Question: but it doesnt work i dont get my error.

'''
package info.androidhive.slidingmenu;
import java.util.ArrayList;
import java.util.HashMap;
import org.json.JSONArray;
import org.json.JSONException;
import org.json.JSONObject;
import android.app.Fragment;
import android.app.ProgressDialog;
import android.os.AsyncTask;
import android.os.Bundle;
import android.util.Log;
import android.view.LayoutInflater;
import android.view.View;
import android.view.ViewGroup;
import android.widget.ListView;
public class CommunityFragment extends Fragment {
public CommunityFragment(){}
// Declare Variables
JSONObject jsonobject;
JSONArray jsonarray;
ListView listview;
ListViewAdapter adapter;
ProgressDialog mProgressDialog;
ArrayList<HashMap<String, String>> arraylist;
static String RANK = "rank";
static String COUNTRY = "country";
static String POPULATION = "population";
static String FLAG = "flag";
@Override
public View onCreateView(LayoutInflater inflater, ViewGroup container,
Bundle savedInstanceState) {
View rootView = inflater.inflate(R.layout.fragment_community, container, false);
new DownloadJSON().execute();
return rootView;
}
// DownloadJSON AsyncTask
private class DownloadJSON extends AsyncTask<Void, Void, Void> {
@Override
protected void onPreExecute() {
super.onPreExecute();
// Create a progressdialog
mProgressDialog = new ProgressDialog(CommunityFragment.this);
// Set progressdialog title
mProgressDialog.setTitle("Student Government App");
// Set progressdialog message
mProgressDialog.setMessage("Loading...");
mProgressDialog.setIndeterminate(false);
// Show progressdialog
mProgressDialog.show();
}
@Override
protected Void doInBackground(Void... params) {
// Create an array
arraylist = new ArrayList<HashMap<String, String>>();
// Retrieve JSON Objects from the given URL address
jsonobject = JSONFunctions
.getJSONfromURL("http://app-dlslsg.azurewebsites.net/json/postList.php");
try {
// Locate the array name in JSON
jsonarray = jsonobject.getJSONArray("post");
for (int i = 0; i < jsonarray.length(); i++) {
HashMap<String, String> map = new HashMap<String, String>();
jsonobject = jsonarray.getJSONObject(i);
// Retrive JSON Objects
map.put("rank", jsonobject.getString("id"));
map.put("country", jsonobject.getString("body"));
map.put("population", jsonobject.getString("stamp"));
map.put("flag", jsonobject.getString("image"));
// Set the JSON Objects into the array
arraylist.add(map);
//Log.i("body",COUNTRY);
}
} catch (JSONException e) {
Log.e("Error", e.getMessage());
e.printStackTrace();
}
return null;
}
@Override
protected void onPostExecute(Void args) {
// Locate the listview in listview_main.xml
listview = (ListView) findViewById(R.id.listview);
// Pass the results into ListViewAdapter.java
adapter = new ListViewAdapter(CommunityFragment.this, arraylist);
// Set the adapter to the ListView
listview.setAdapter(adapter);
// Close the progressdialog
mProgressDialog.dismiss();
}
}
}
'''
I tried searching all over the net today but i don't get a chance to see any related problems.
Will someone help me to figure out this? i will reply asap on those responses
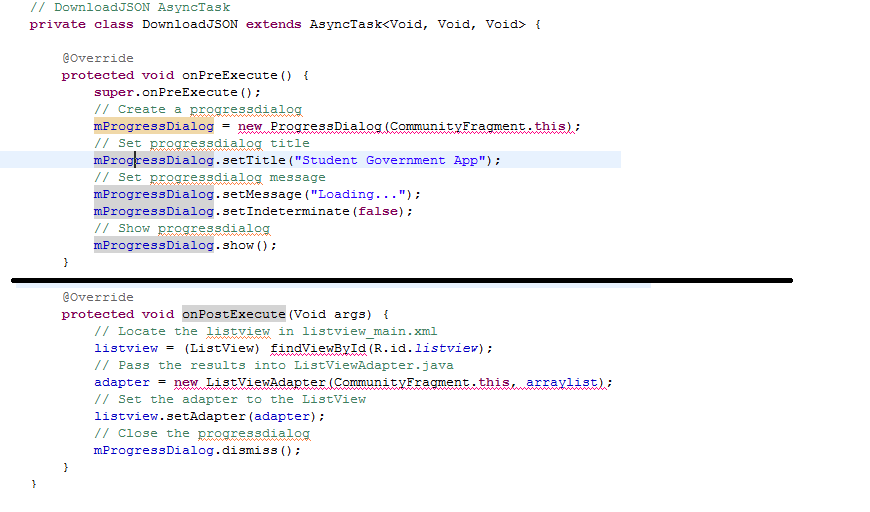
Answer: A fragment is not a Context. You have to use 'getActivity()' where you're using 'CommunityFragment.this'.
replace
'''
mProgressDialog = new ProgressDialog(CommunityFragment.this);
'''
with
'''
mProgressDialog = new ProgressDialog(getActivity());
'''
and
'''
adapter = new ListViewAdapter(CommunityFragment.this, arraylist);
'''
with
'''
adapter = new ListViewAdapter(getActivity(), arraylist);
'''